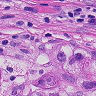
Metastatic tissue present: yes